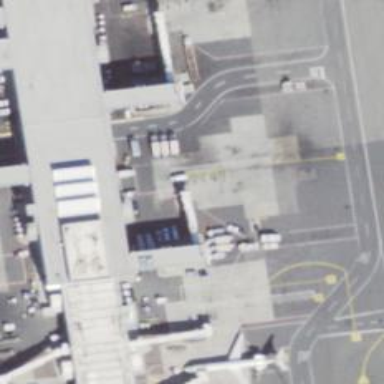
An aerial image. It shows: Airport gate.